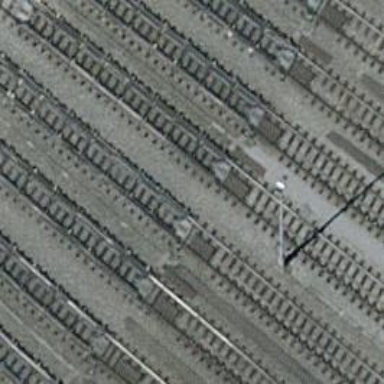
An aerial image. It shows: Railway yard with one track. The railway includes beam retarder.